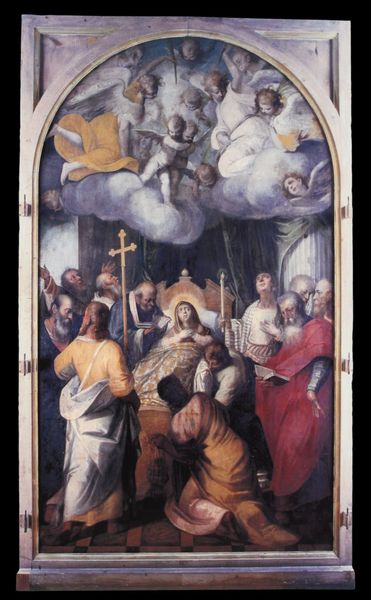
Titel: Tod Mariens, Mitteltafel des ehem. Hochaltars des Brixener Doms
Künstler: Hans Schmid
Institution: Brixen, Diözesanmuseum
Schlagwörter: blau, gemälde, himmel, rubens, wolken, holz, männer, rot, wolke, personen, engel, kerze, bett, kreuz, viele, angel, altar, jesus christus, maria, retabel, halo, sterbebett, letzte ölung, wing, bed, people, auf holz, book, clouds, priest, wings, cloud, cross, angels